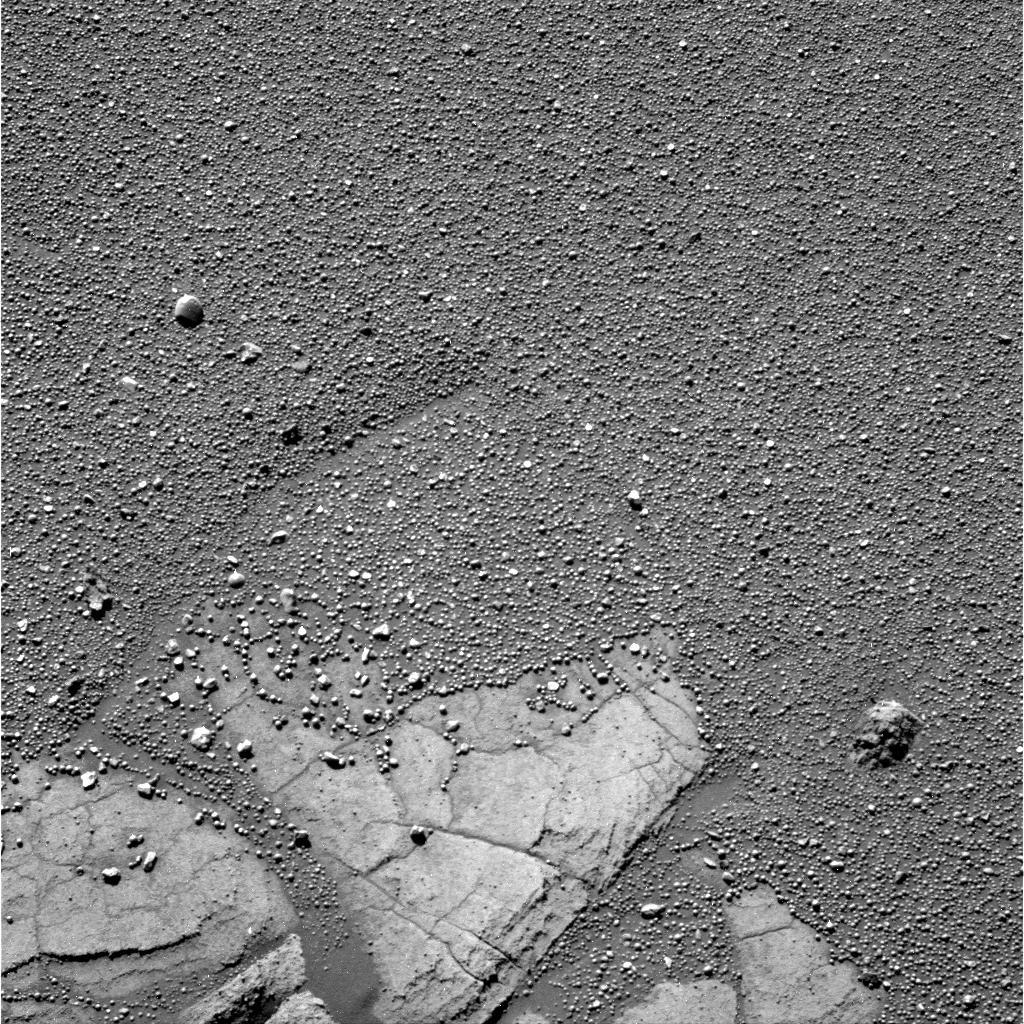
Terrain classes present: Bedrock, Gravel / Sand / Soil, Rock, Shadow